Interaction volume radius: 10 \u00c5
Interaction volume height: 10 \u00c5
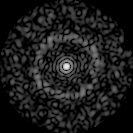
Disorder parameter: 0.8428